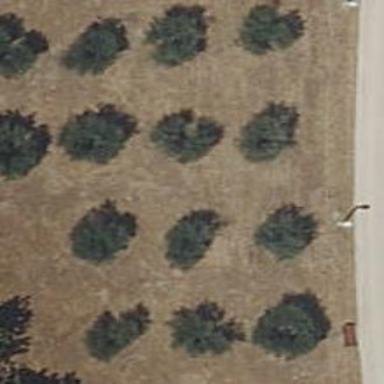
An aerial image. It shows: Urban tree with broadleaved evergreen leaves.